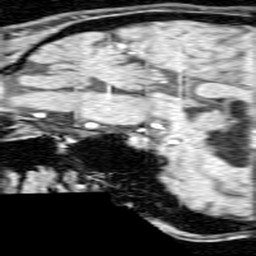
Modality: angio
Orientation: sagittal
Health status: ill
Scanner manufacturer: siemens
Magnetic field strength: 1.5 T
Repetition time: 0.039 s
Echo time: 0.00502 s